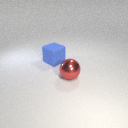
large red metal sphere in front of large blue rubber cube